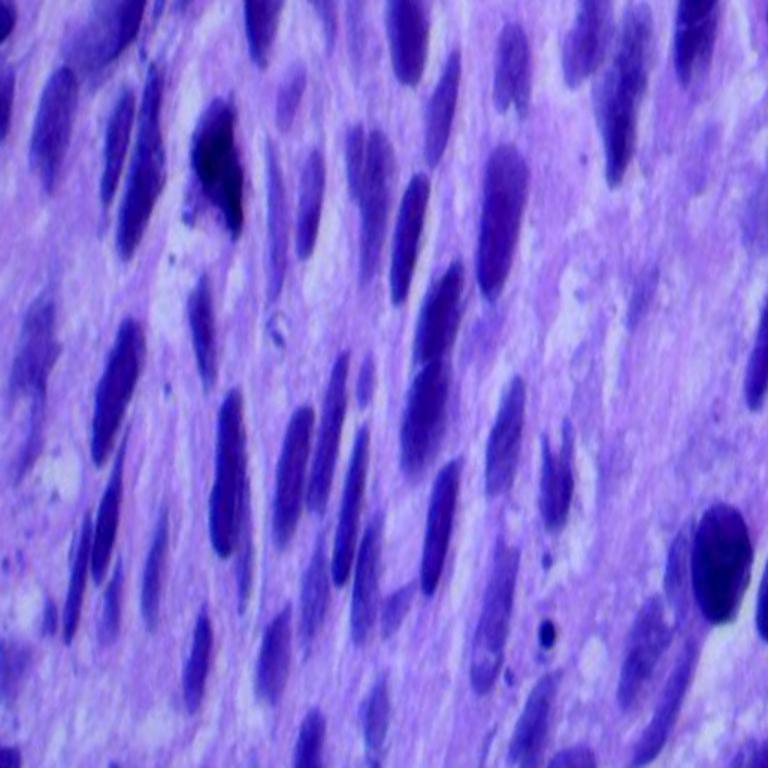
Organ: lung
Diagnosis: squamous carcinomas